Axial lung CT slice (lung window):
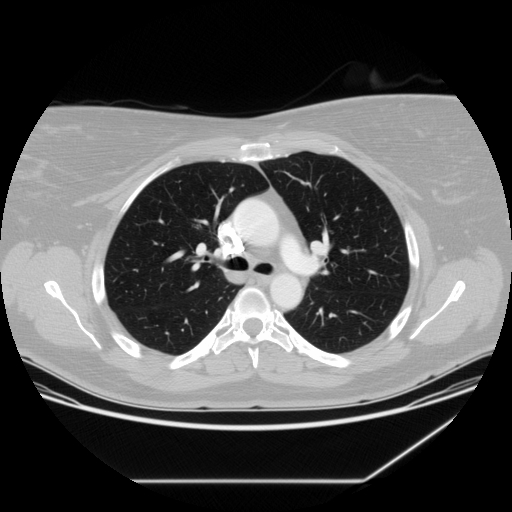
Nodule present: no